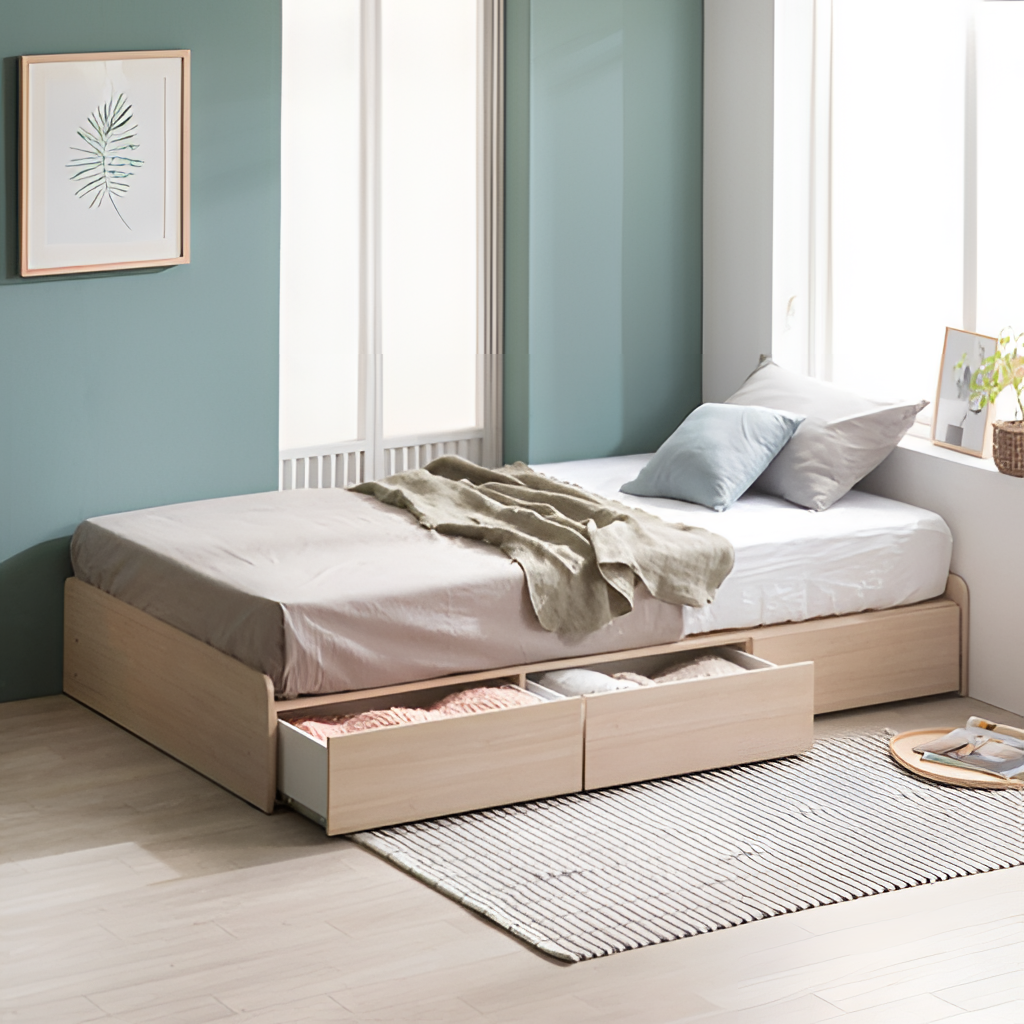
bedroom, wood bed with storage, minimalist, wood flooring, with plank pattern, green paint wallpaper, with solid pattern